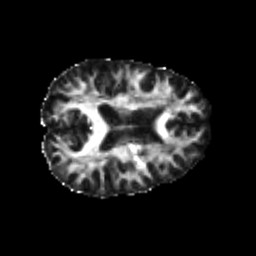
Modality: FA
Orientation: axial
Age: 26
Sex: female
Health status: healthy
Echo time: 0.074 s